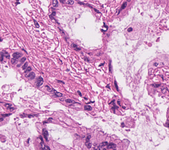
Tumor epithelial tissue: yes
Tumor-associated stroma tissue: yes
Normal tissue: no